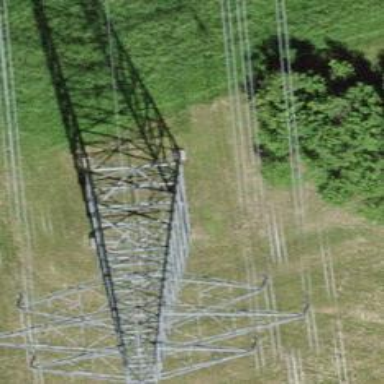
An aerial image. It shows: Power tower.